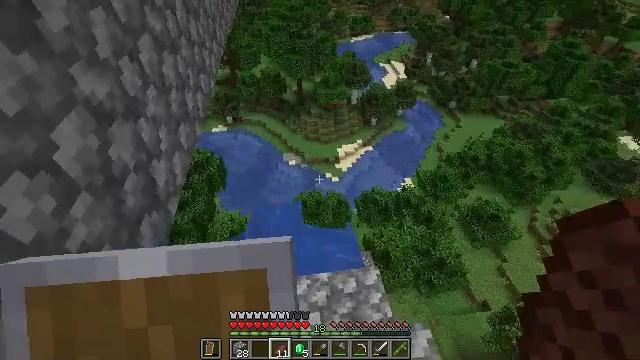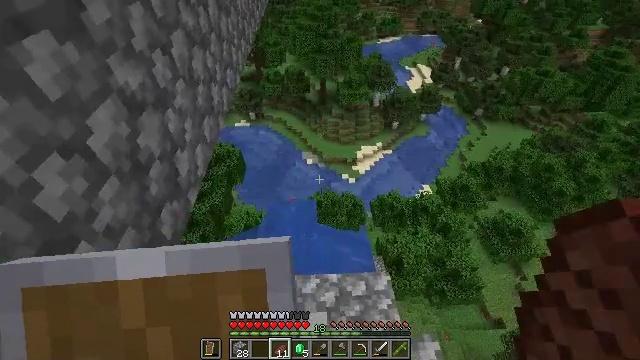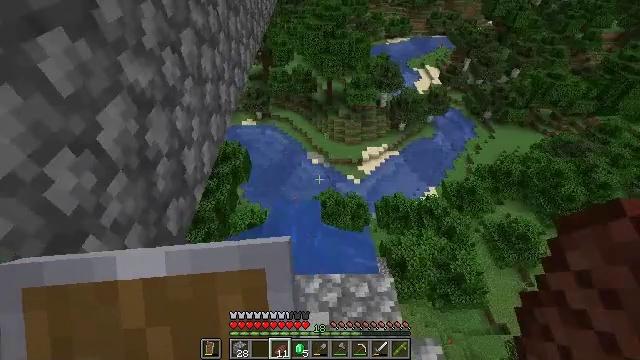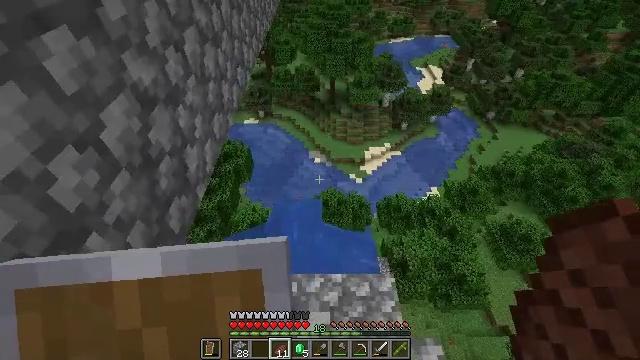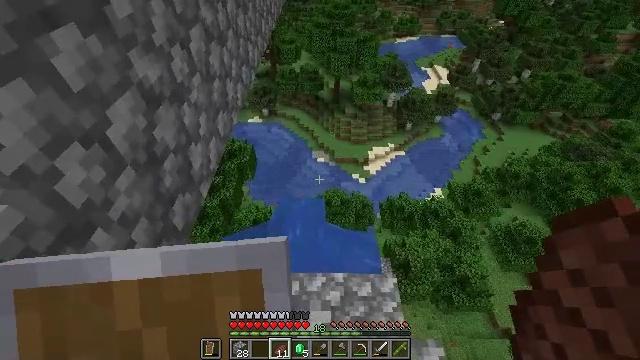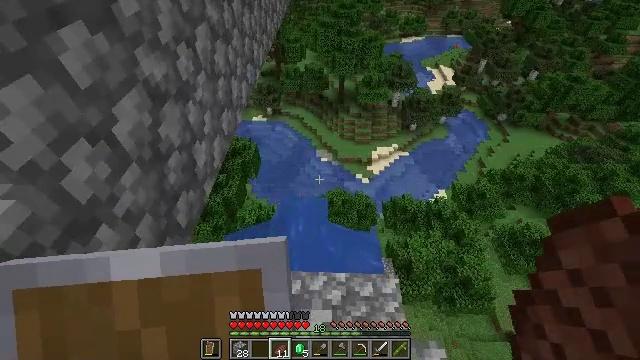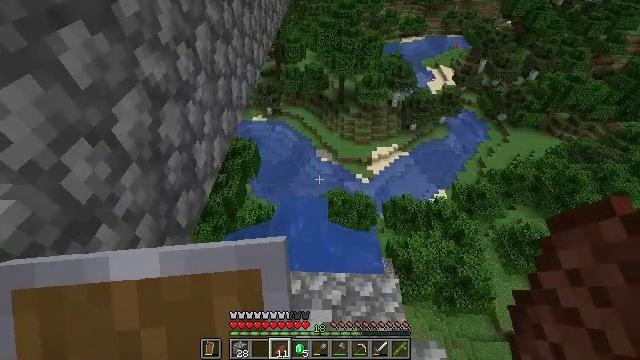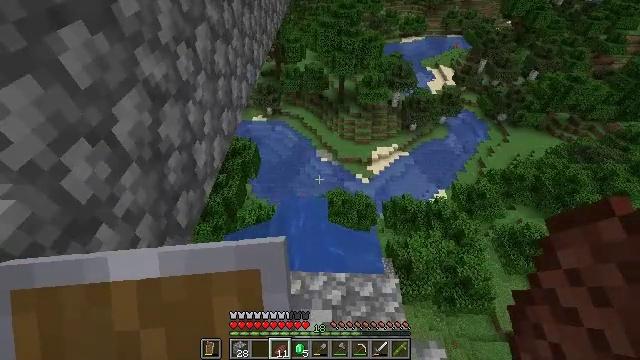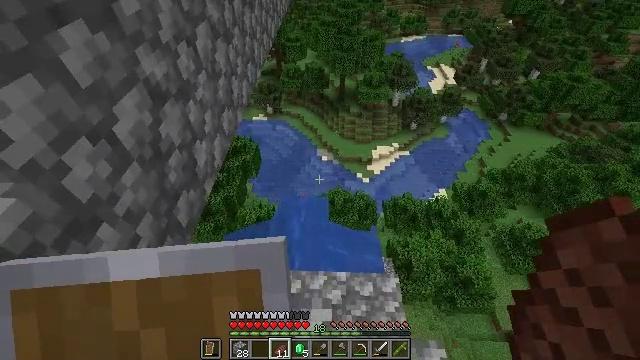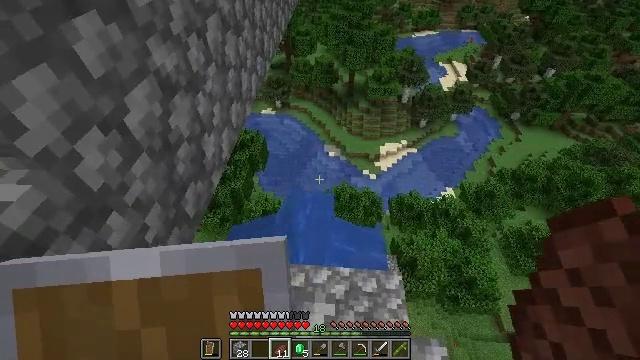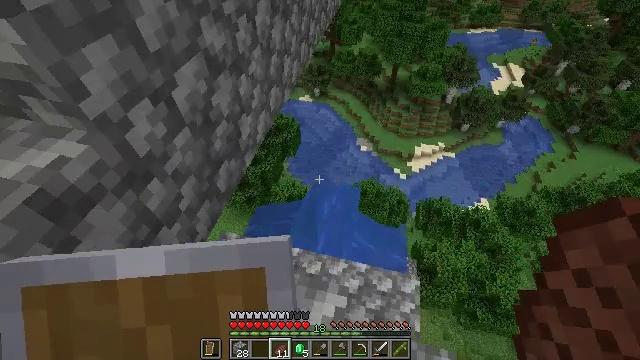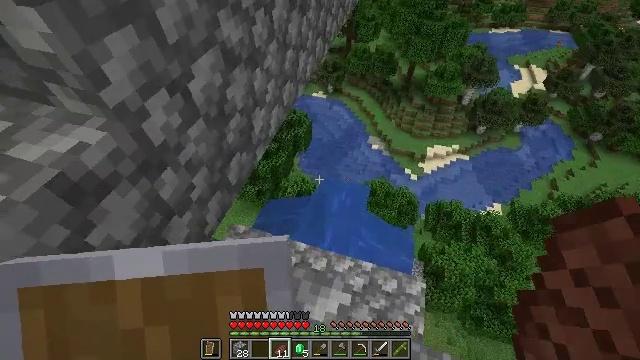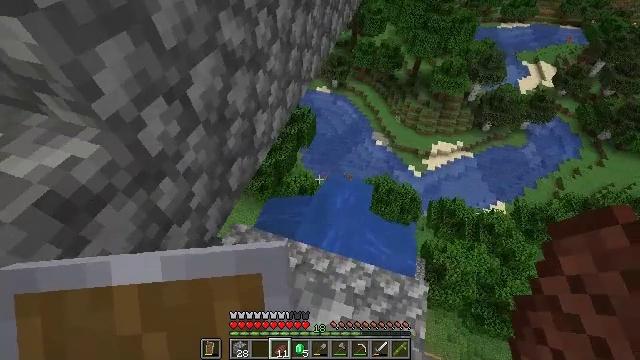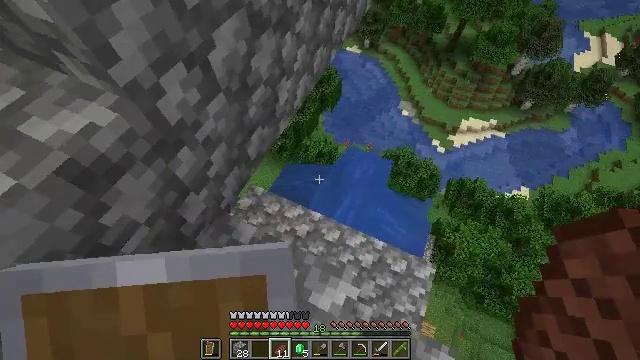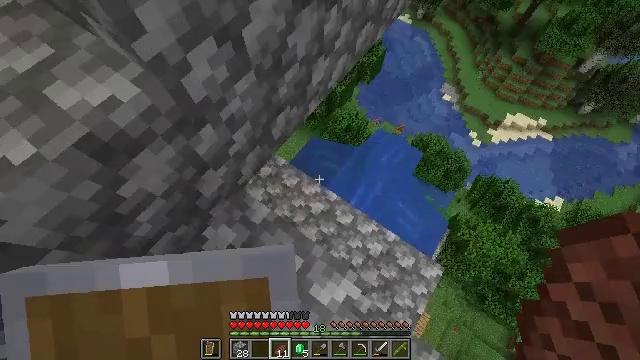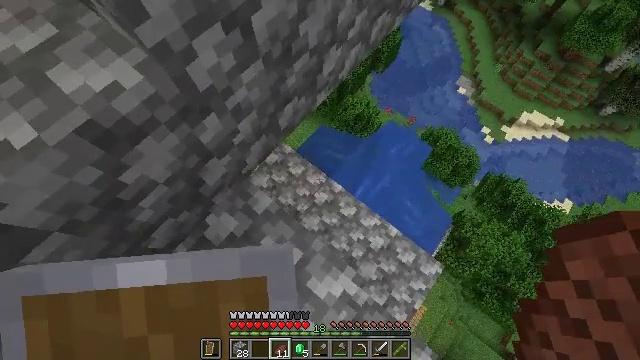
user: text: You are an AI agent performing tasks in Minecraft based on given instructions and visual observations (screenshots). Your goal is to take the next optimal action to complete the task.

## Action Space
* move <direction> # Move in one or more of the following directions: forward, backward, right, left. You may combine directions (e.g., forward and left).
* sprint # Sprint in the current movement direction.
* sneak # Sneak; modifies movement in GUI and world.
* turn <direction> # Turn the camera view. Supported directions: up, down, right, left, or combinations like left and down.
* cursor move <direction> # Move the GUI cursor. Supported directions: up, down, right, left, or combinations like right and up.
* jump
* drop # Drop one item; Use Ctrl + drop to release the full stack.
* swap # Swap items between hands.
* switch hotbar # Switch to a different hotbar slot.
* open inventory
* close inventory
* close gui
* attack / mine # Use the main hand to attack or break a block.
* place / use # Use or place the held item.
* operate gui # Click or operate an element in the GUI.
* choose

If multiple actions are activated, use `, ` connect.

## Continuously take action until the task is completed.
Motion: motion action
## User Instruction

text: Eliminate the villager.
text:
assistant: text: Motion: turn left
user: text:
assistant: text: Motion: turn left
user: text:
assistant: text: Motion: no_op
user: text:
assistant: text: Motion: turn left
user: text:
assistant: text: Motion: turn left
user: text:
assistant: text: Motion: no_op
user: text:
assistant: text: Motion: no_op
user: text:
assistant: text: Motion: no_op
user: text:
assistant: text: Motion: turn left and down
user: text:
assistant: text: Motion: turn left and down
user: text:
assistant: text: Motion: turn left
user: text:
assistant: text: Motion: move forward, turn left and down
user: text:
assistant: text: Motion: move forward, turn left and down
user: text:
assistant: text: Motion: turn left and down
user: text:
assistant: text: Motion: turn left and down
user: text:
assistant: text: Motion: turn left and down
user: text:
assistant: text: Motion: turn left
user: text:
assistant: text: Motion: move forward, turn left
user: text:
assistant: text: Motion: move forward, turn left
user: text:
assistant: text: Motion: turn left
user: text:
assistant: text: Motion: turn left
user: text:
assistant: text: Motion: no_op
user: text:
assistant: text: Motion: no_op
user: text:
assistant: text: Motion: no_op
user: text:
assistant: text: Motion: no_op
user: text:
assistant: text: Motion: no_op
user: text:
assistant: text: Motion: turn left
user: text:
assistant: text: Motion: turn left
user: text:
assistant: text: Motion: turn left and up
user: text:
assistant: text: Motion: turn left and up